Question: I'm brand new to Mac OS X development and to Xcode and the Cocoa framework. I've been working through the "Your First Mac App" tutorial on the Apple's developer website and have run into a snag. I've made it most of the way through but am hung up in the section where it shows you how to use Autosizing on the gui objects. When I click on the slider(or any of the objects) and then select the size inspector I do not have any of the autosize items in the inspector window like it shows in the tutorial. How do I get those options to show up?

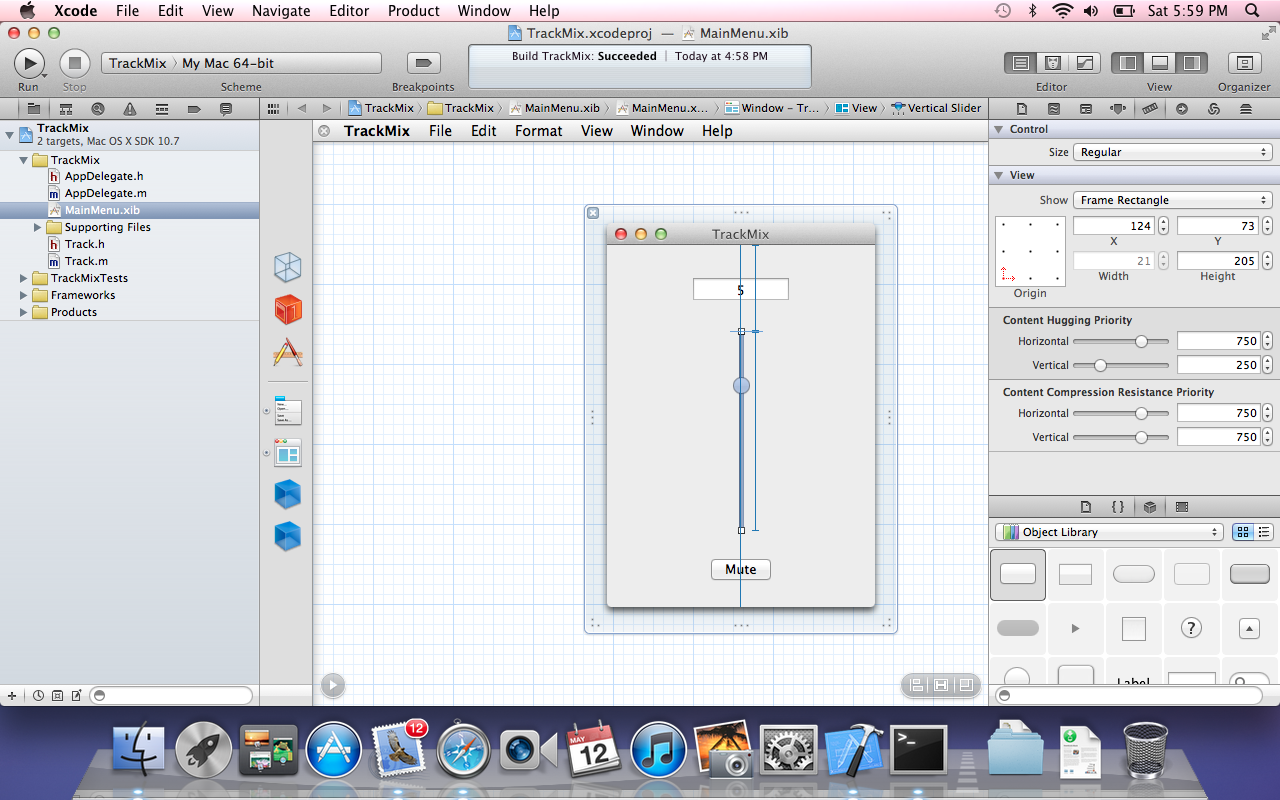
Answer: This is a new feature in XCode 4 called <URL> and uncheck Use Auto Layout.